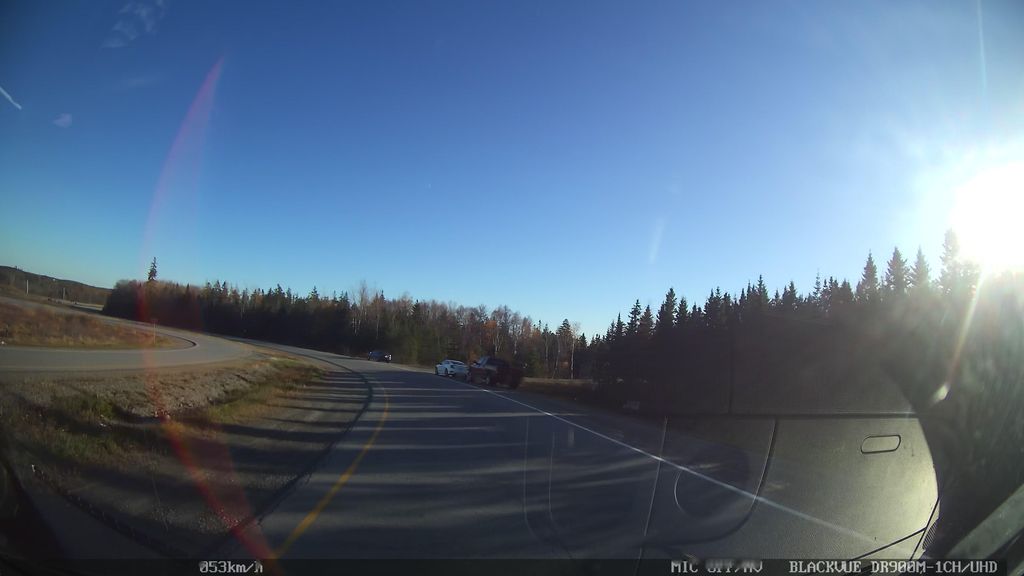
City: halifax